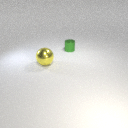
large yellow metal sphere to the left of small green metal cylinder